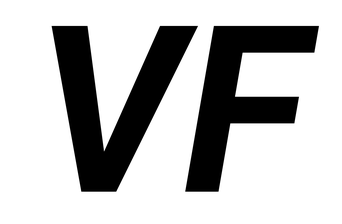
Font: Roboto-Italic_Bold_Italic